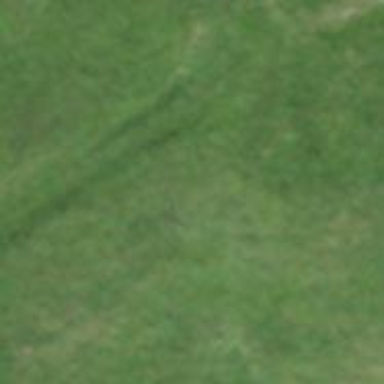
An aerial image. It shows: Grassy track with grade 5 track type.